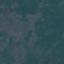
Land use / land cover: HerbaceousVegetation